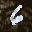
Label: 6